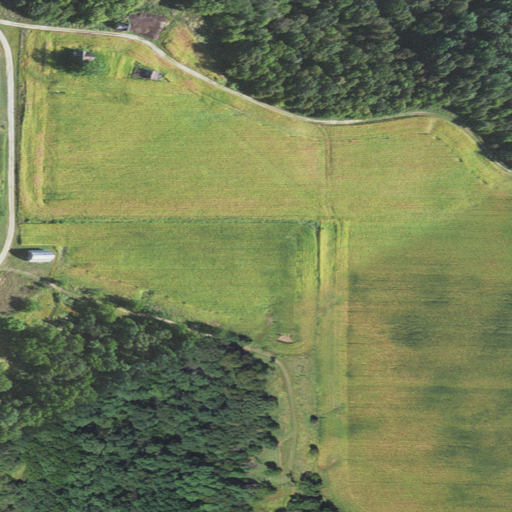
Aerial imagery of ridge(s) in Wisconsin named Bohemian Ridge containing cultivated crops, deciduous forest, pasture, mixed forest, and open development